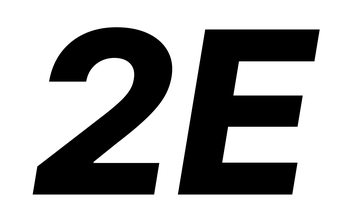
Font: Inter-Italic_ExtraBold_Italic